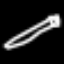
Label: pencil